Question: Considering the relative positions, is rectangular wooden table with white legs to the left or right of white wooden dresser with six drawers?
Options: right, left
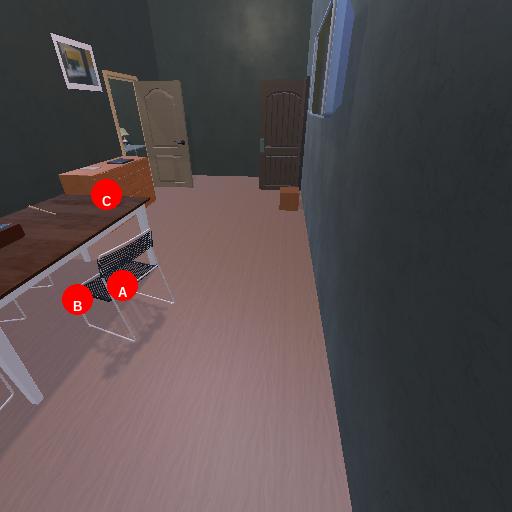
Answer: right